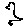
Label: bird